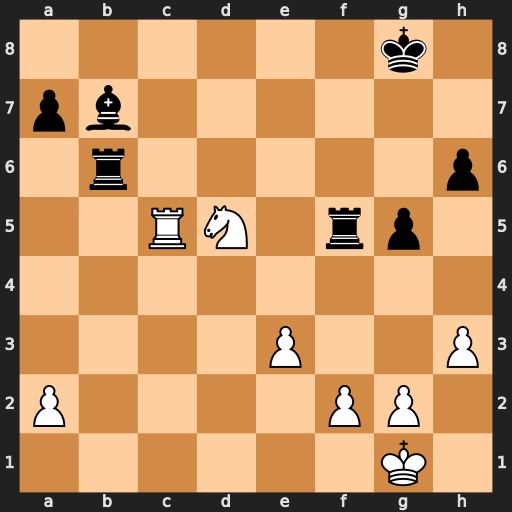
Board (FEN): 6k1/pb6/1r5p/2RN1rp1/8/4P2P/P4PP1/6K1
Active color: w
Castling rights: -
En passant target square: -
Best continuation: Ne7+ Kf8 Nxf5 Rb1+ Kh2